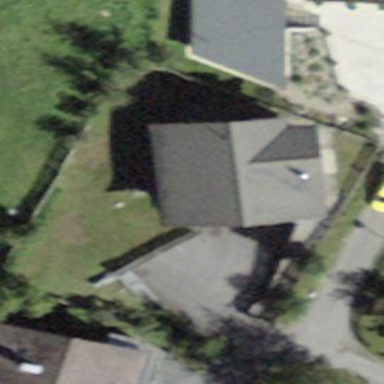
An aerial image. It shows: Building with tile roof.